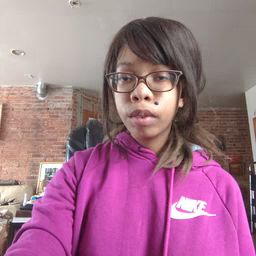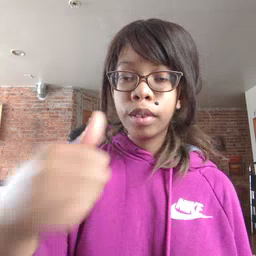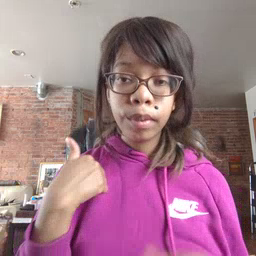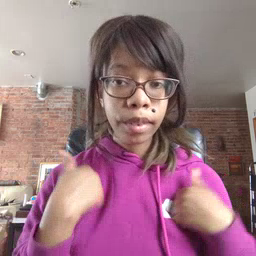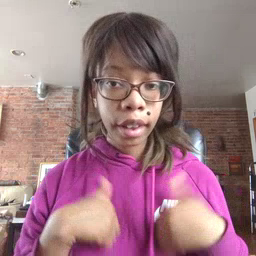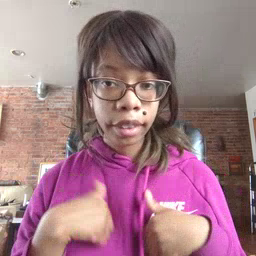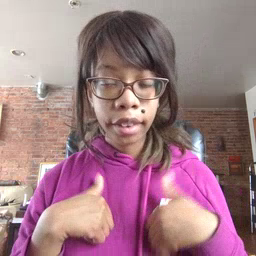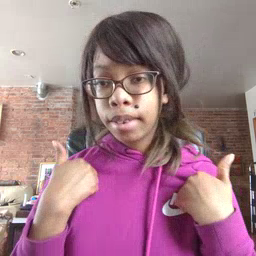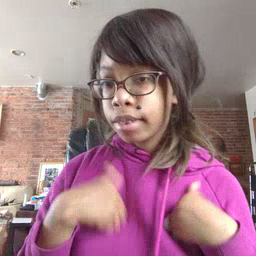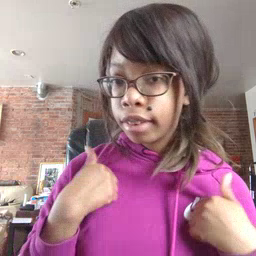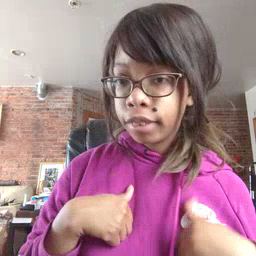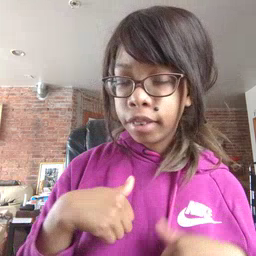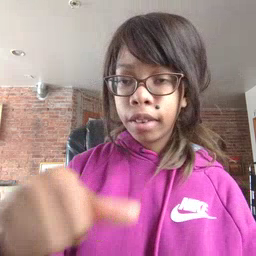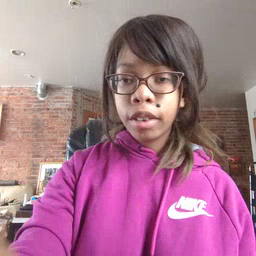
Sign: bath